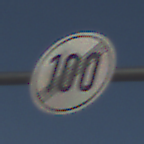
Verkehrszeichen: EndeGeschwindigkeit100
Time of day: SunriseSunset
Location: Outdoor (Suburban)
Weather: PartlyCloudy
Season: NotSpecified
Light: Natural